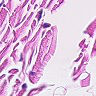
Metastatic tissue present: no